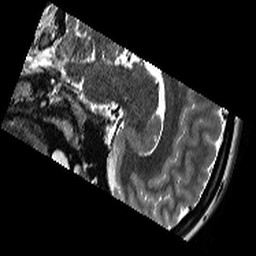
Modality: T2w
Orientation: sagittal